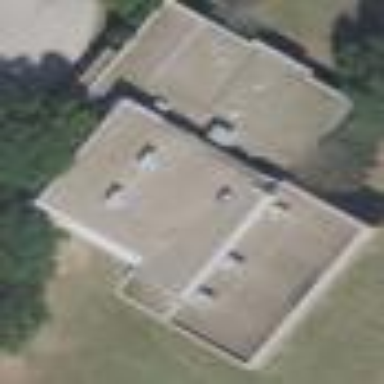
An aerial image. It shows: Sports center building.